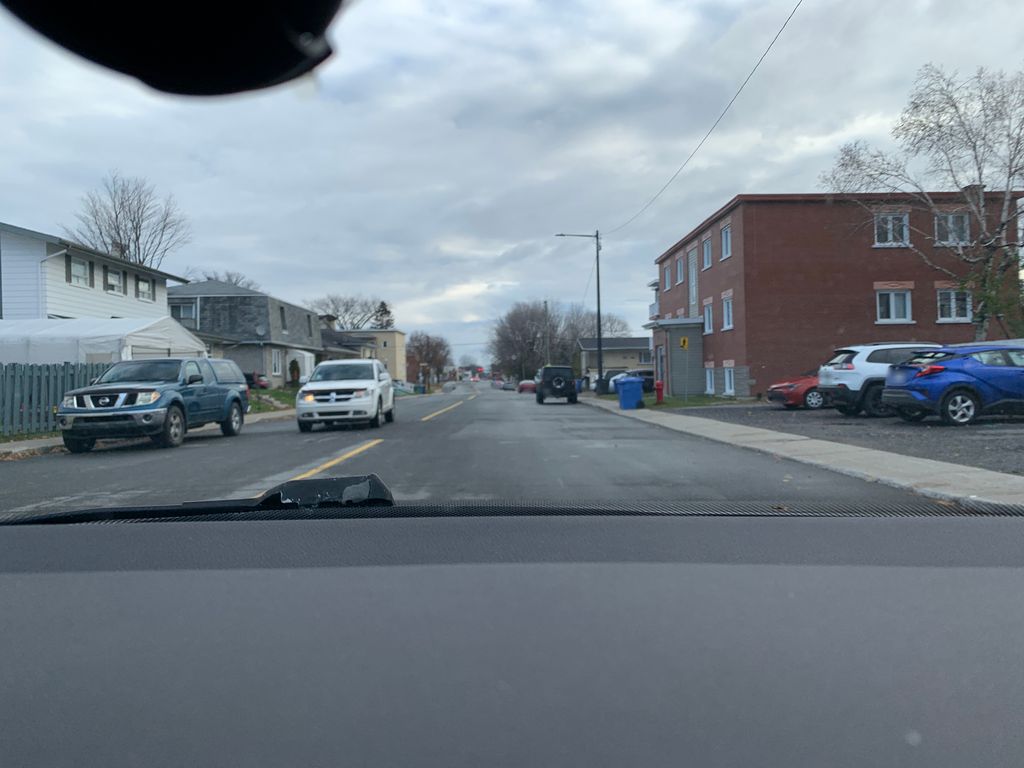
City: quebec_city